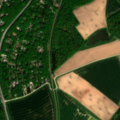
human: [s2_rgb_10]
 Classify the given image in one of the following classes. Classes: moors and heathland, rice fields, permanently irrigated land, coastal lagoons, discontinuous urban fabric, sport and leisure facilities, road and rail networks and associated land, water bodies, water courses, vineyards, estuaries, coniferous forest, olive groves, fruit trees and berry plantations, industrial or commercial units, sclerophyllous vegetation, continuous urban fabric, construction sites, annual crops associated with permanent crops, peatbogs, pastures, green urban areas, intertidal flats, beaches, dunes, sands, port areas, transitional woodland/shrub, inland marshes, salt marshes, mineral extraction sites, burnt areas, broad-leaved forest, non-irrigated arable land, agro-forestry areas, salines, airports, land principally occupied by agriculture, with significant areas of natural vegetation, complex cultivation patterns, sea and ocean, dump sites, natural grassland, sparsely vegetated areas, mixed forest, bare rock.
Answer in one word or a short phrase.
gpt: discontinuous urban fabric, non-irrigated arable land, broad-leaved forest, water bodies